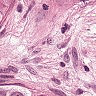
Metastatic tissue present: yes